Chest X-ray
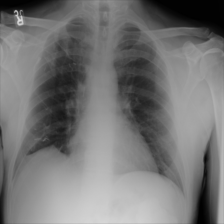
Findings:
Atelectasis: negative
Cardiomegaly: negative
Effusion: negative
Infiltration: negative
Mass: negative
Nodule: negative
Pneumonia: negative
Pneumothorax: negative
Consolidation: negative
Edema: negative
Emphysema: negative
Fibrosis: negative
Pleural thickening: negative
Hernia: negative